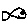
Label: fish